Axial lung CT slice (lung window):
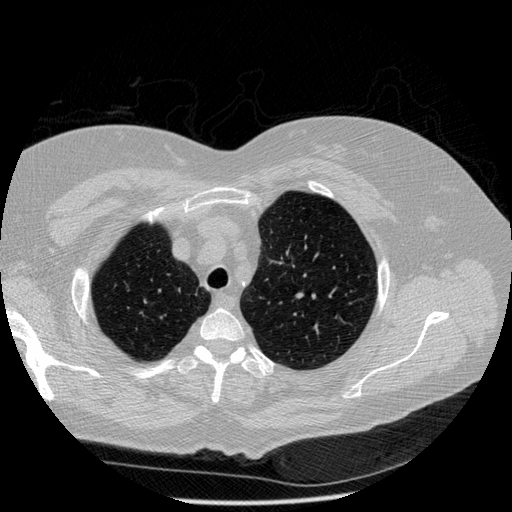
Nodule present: no